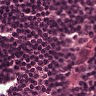
Metastatic tissue present: no